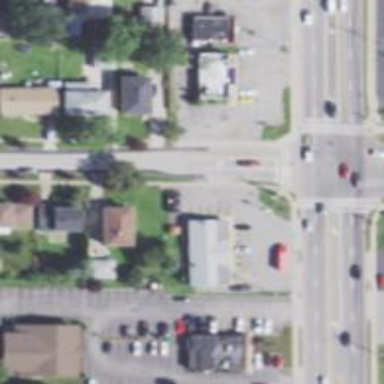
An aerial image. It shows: Convenience shop.